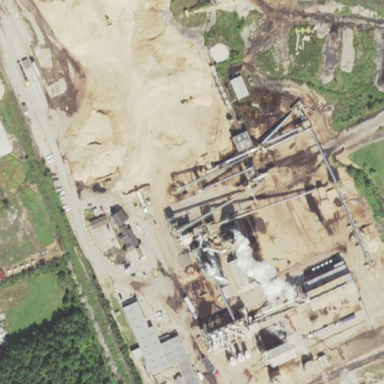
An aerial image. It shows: Industrial area with sawmill. The works are man-made structure.